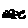
Label: triangle